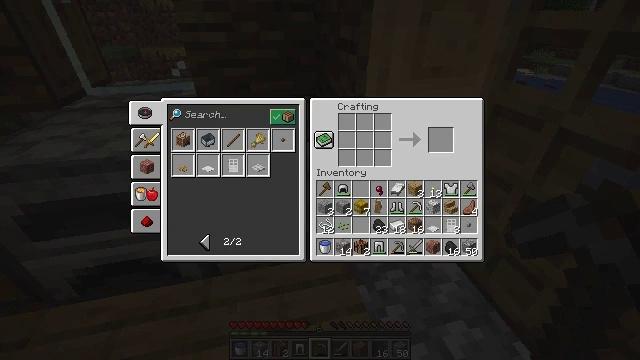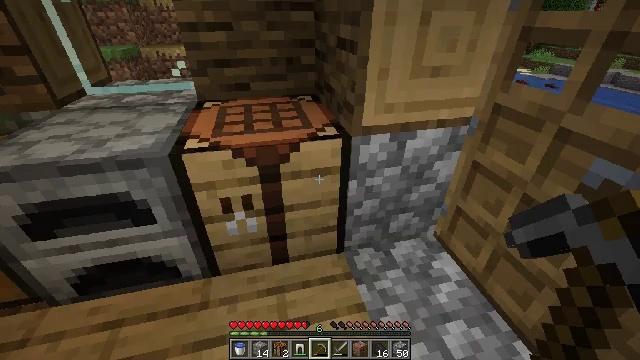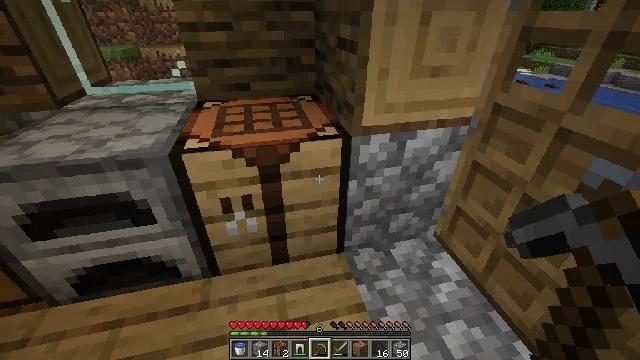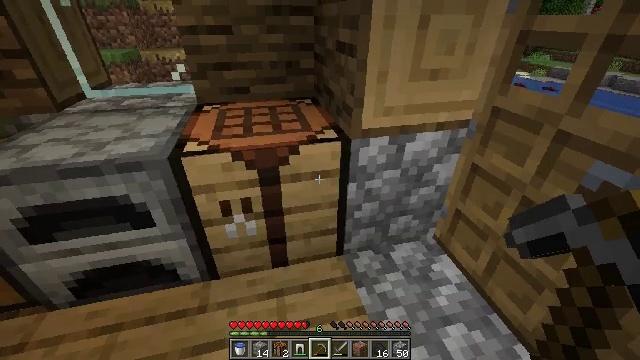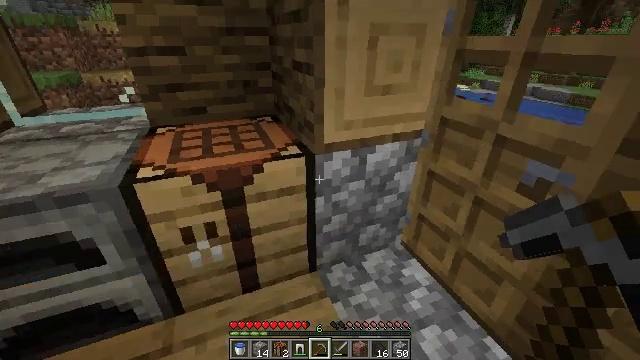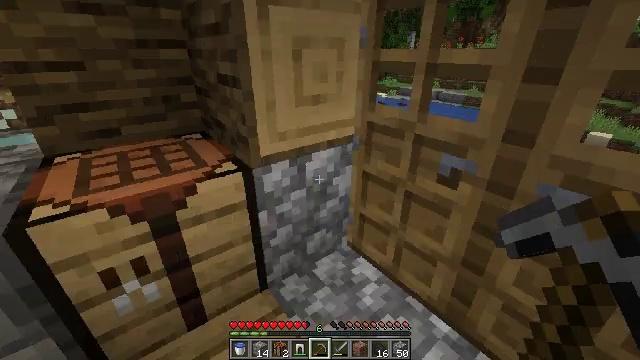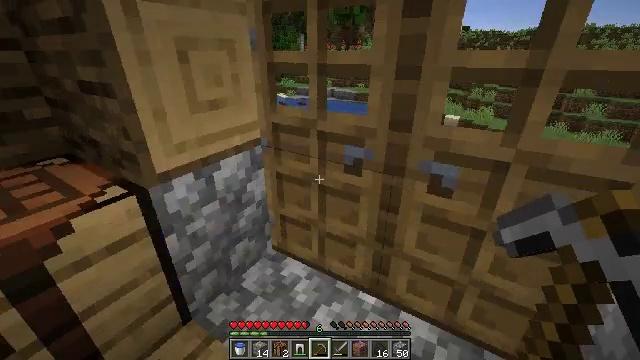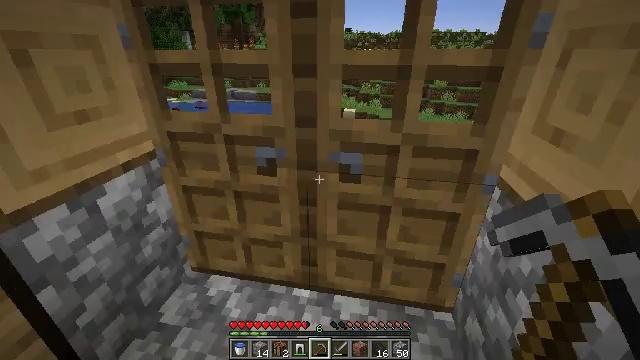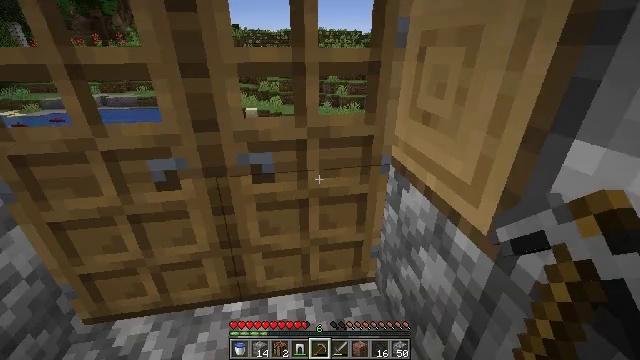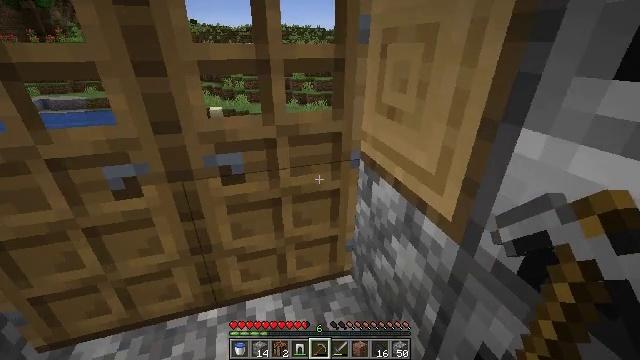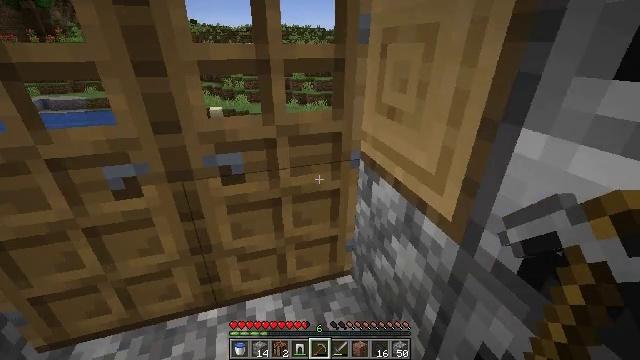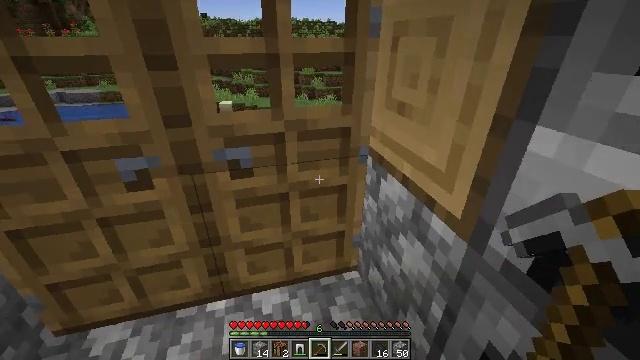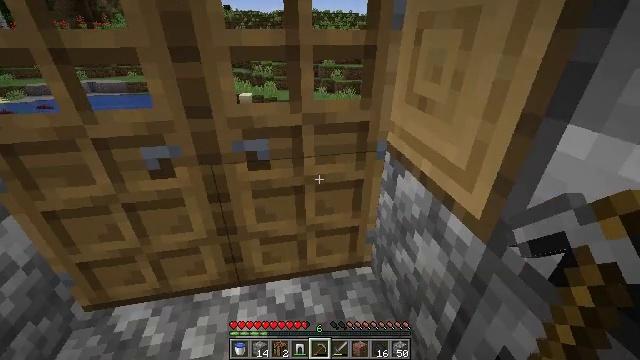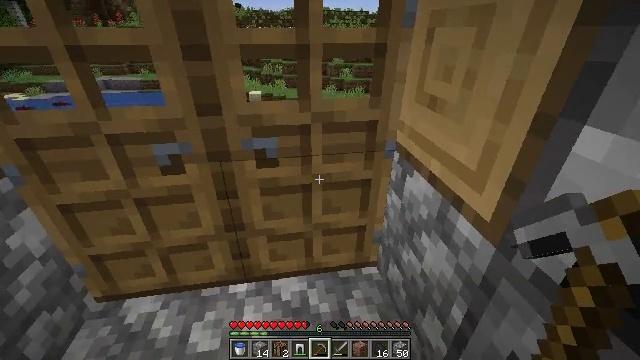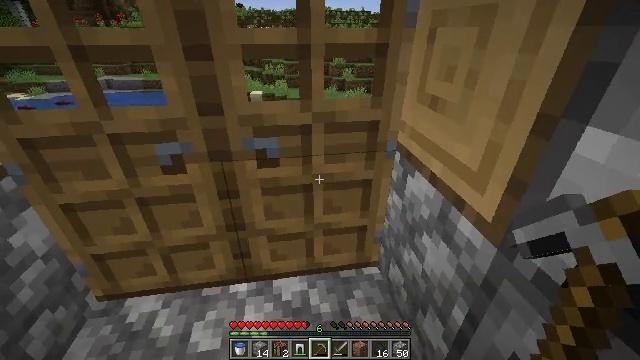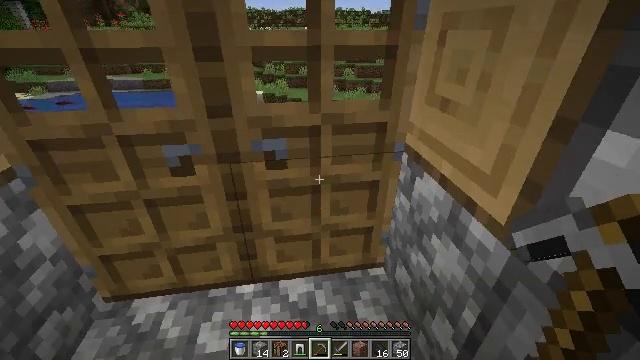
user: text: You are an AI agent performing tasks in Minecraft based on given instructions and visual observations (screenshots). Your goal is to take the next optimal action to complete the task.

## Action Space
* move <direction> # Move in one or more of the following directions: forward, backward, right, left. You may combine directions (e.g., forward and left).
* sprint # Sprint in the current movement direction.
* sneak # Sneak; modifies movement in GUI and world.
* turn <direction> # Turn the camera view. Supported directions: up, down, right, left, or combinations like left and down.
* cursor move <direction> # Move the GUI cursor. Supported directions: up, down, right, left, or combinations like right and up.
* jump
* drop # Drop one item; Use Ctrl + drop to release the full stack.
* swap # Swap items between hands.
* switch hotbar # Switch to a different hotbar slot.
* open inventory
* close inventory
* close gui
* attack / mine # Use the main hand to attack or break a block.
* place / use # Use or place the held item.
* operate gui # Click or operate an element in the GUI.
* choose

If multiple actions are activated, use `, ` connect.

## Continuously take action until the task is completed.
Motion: motion action
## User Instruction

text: Attack the oak door to gather it.
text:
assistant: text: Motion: open inventory
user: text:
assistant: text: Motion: open inventory
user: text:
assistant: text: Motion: open inventory
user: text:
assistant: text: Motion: turn right and up, open inventory
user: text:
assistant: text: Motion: turn right and up
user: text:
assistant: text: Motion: turn right
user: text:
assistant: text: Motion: turn right
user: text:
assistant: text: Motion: turn right
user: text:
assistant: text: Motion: turn right
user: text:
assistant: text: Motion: no_op
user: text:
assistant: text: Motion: turn left and down
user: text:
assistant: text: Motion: turn left and down
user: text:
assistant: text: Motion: turn left
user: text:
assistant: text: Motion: no_op
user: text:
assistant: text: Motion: move left
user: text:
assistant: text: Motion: move left
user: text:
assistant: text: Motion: move left
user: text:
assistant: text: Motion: move left
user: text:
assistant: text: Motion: turn up
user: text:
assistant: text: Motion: turn up
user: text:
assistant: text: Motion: no_op
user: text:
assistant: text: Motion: no_op
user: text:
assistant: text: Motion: no_op
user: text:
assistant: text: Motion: turn left
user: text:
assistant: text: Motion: turn left
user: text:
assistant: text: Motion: no_op
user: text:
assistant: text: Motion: move right, turn left
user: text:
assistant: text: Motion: move right, turn left
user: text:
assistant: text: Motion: move right, turn left
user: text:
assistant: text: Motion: move right